四年级 · 立体几何学
用同样的小正方体分别搭成了下面两个立体图形。从( )看到的形状完全一样。
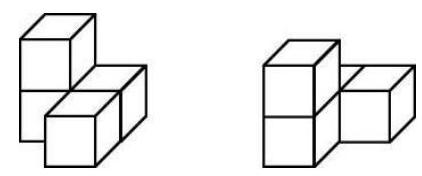
A.上面
B. 前面
C.左面

答案: B
解析: 答案: \mathrm{B} \quad